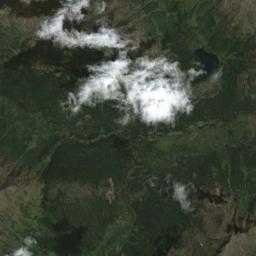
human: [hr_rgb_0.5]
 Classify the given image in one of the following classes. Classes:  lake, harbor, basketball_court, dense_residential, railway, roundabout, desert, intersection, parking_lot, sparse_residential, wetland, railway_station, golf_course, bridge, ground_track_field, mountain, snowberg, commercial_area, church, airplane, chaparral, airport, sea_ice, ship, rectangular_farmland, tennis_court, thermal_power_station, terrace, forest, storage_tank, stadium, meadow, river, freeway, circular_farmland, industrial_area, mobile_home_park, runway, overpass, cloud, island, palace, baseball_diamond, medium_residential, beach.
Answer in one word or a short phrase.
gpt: cloud